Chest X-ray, AP view. Patient: 10 years old, sex M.
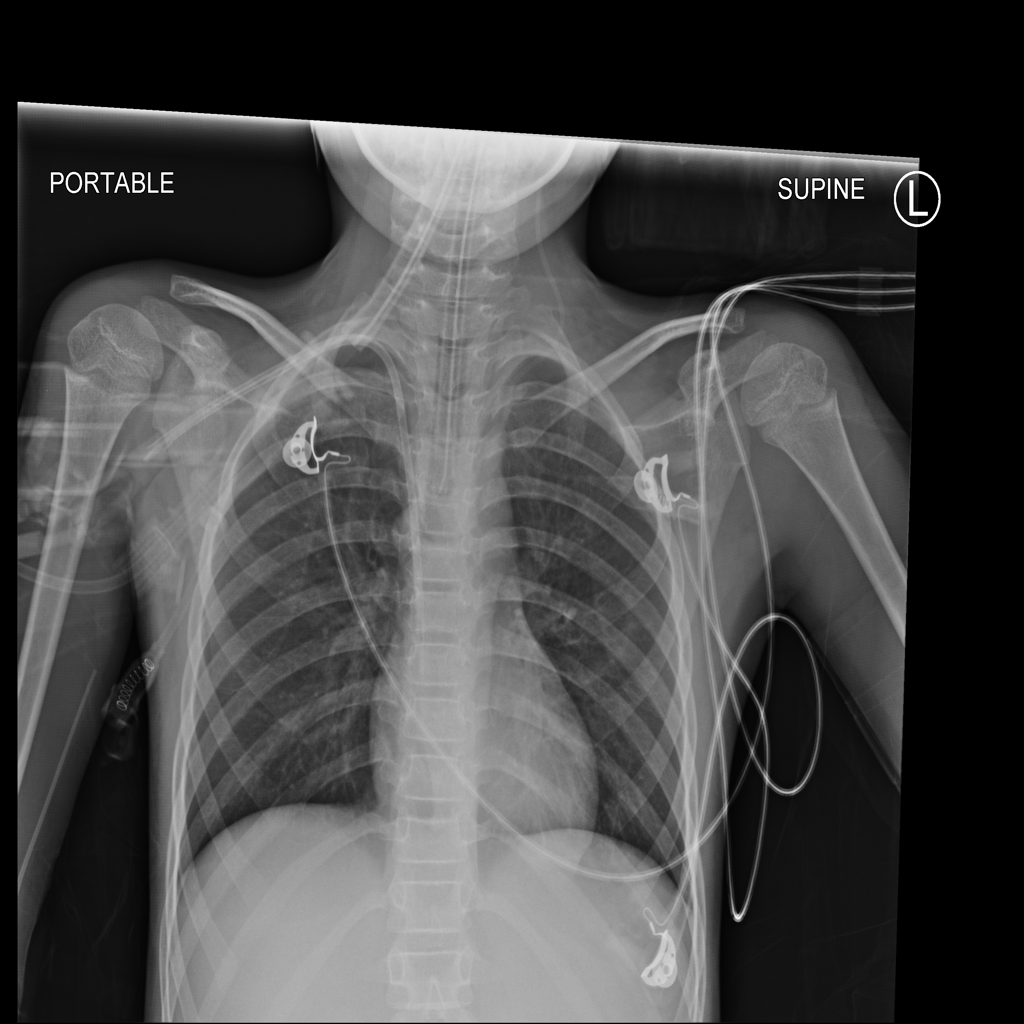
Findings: No Finding